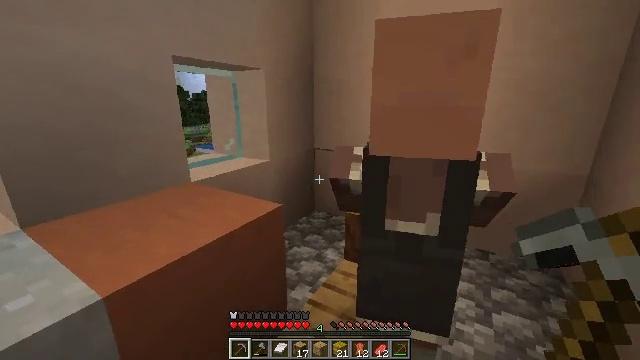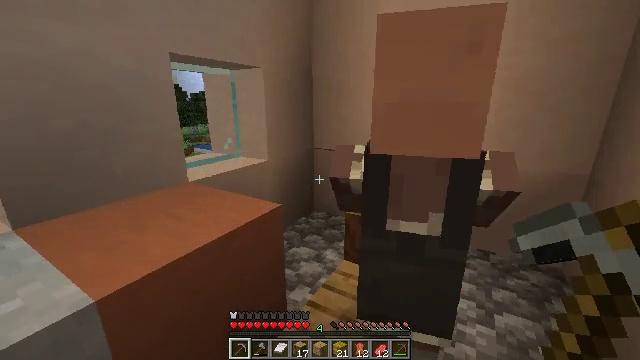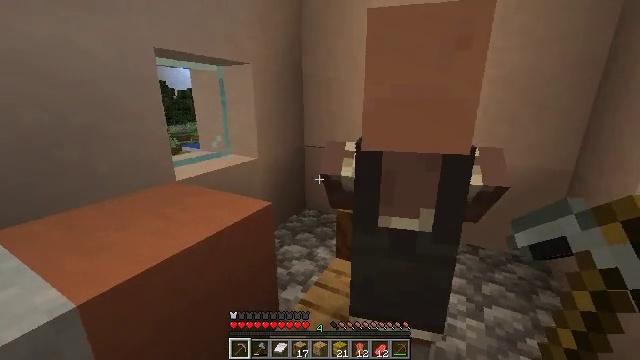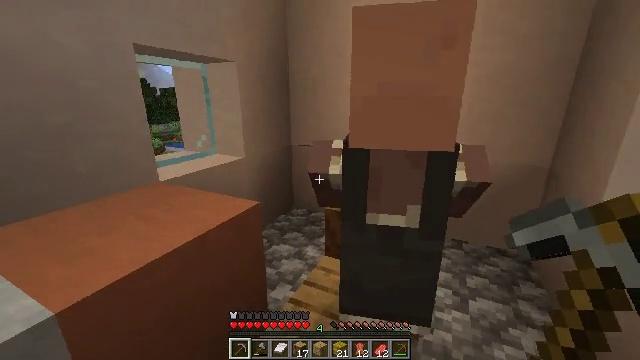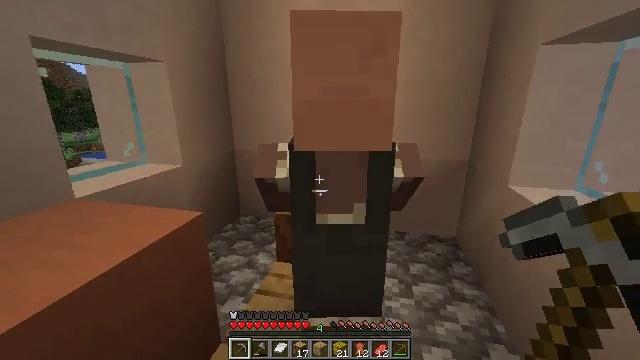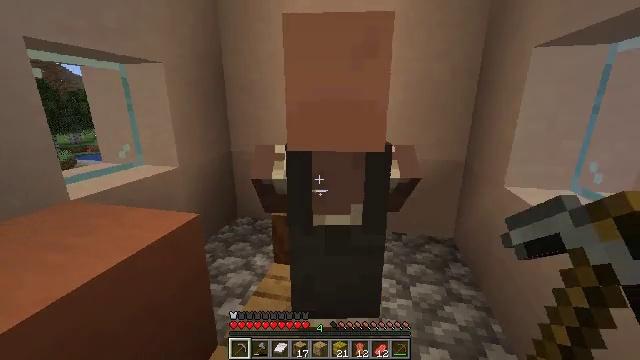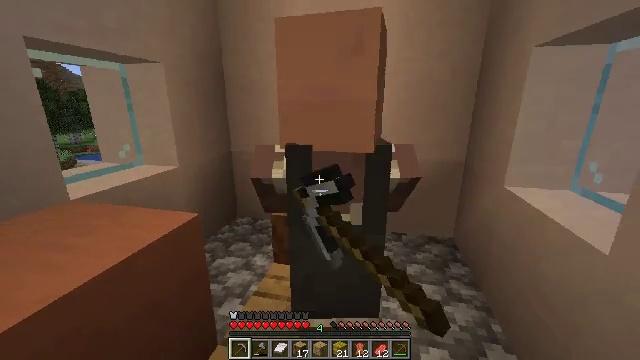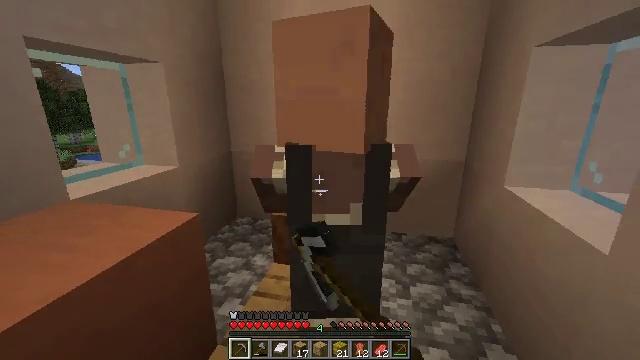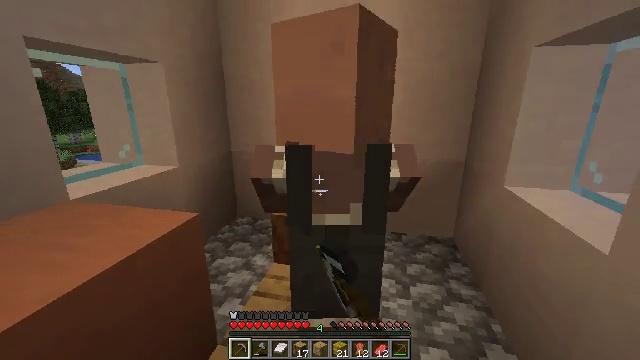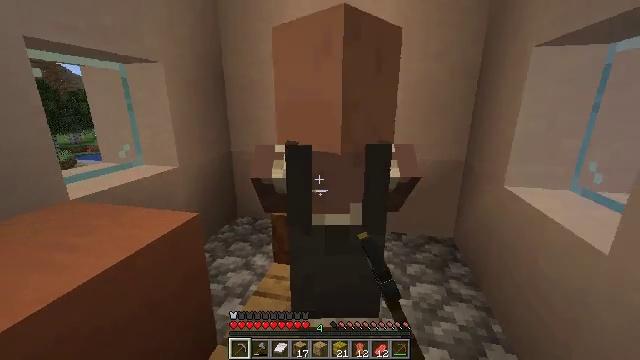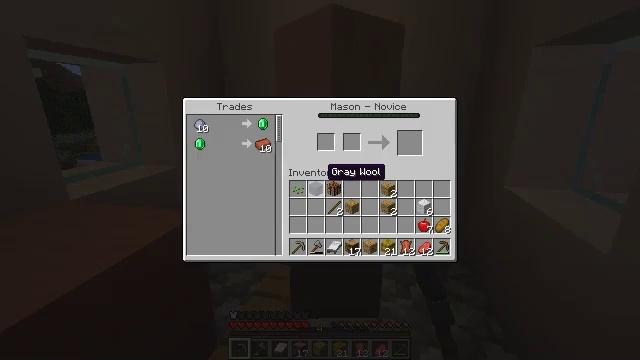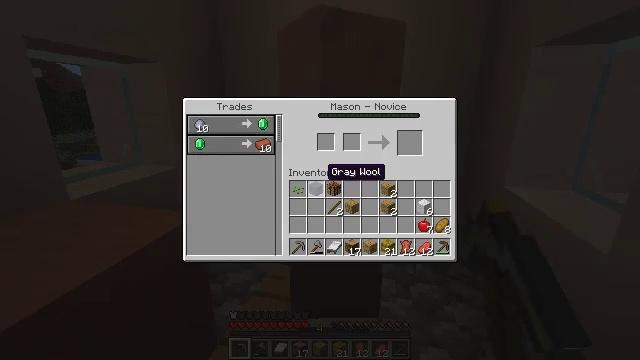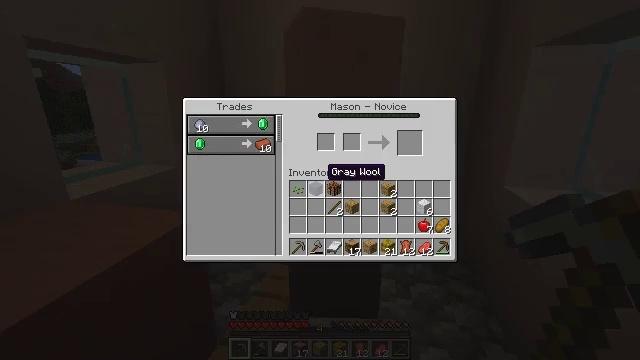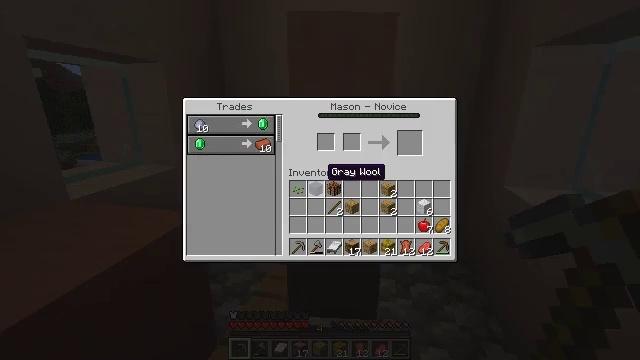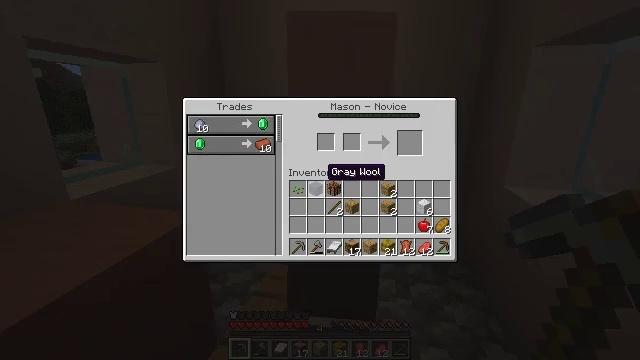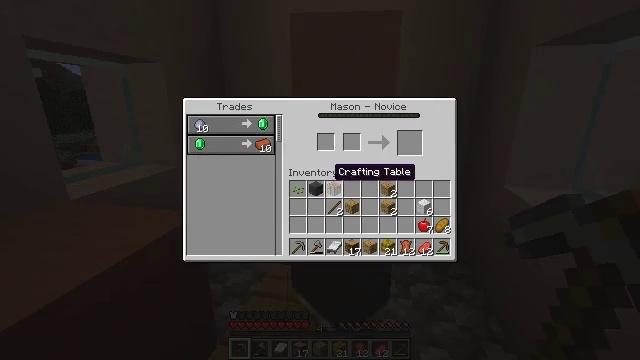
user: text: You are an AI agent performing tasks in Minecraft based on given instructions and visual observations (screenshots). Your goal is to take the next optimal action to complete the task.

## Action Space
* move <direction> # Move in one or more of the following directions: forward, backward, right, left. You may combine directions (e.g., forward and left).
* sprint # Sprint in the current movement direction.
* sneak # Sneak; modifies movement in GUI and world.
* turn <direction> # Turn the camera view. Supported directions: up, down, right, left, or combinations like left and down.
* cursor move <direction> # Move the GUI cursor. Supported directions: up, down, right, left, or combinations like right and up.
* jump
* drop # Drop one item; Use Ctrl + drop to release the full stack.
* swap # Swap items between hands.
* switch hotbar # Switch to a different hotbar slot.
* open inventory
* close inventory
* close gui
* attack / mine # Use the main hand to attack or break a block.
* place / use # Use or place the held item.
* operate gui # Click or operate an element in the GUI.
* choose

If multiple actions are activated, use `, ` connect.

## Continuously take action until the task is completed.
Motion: motion action
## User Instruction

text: Mine the clay from the riverbed.
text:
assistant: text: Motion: no_op
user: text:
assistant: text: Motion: turn right
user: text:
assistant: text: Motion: turn right
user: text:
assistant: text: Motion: turn right
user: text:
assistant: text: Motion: use / place
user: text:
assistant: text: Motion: use / place
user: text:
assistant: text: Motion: no_op
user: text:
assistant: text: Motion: no_op
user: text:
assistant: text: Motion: no_op
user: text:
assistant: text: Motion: no_op
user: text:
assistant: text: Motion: no_op
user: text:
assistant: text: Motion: no_op
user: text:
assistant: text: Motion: no_op
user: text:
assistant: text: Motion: no_op
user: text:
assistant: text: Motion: cursor move right
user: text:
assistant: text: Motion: no_op
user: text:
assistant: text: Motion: no_op
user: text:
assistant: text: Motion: no_op
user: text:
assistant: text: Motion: no_op
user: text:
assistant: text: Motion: no_op
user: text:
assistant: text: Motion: no_op
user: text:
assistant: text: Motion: turn left
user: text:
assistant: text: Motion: turn left
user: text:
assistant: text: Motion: turn left
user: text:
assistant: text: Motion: turn left
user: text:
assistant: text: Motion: move back, turn left
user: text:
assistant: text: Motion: move back
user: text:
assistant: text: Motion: move back, turn right
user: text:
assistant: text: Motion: move back
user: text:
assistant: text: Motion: turn up, close inventory